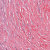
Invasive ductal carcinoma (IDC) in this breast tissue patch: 0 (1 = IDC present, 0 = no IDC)